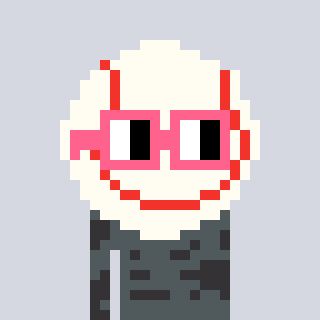
a pixel art character with square pink glasses, a baseball ball-shaped head and a grayscale-colored body on a cool background